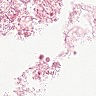
Metastatic tissue present: no